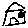
Label: house